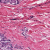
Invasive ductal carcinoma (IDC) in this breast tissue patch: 0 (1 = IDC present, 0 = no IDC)